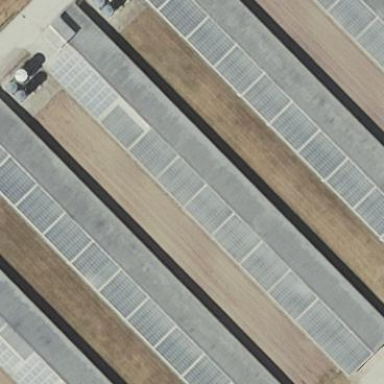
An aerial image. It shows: Gabled-roof farm auxiliary building with light gray roof. The building has small solar photovoltaic panel generator installed along its roof.